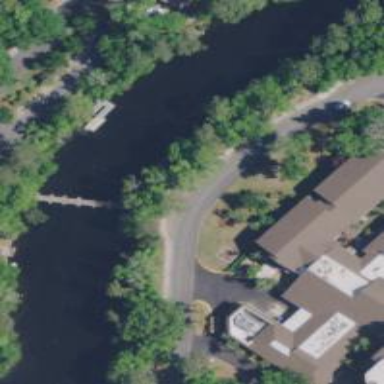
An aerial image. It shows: Footway on bridge.